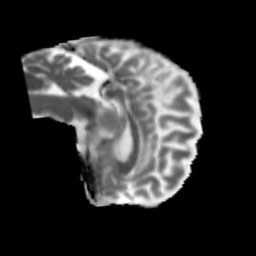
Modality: MD
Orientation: sagittal
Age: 59
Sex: female
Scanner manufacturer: siemens
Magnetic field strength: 3 T
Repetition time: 5.47 s
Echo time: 0.0854 s